Question: What is the reading of this measurement?
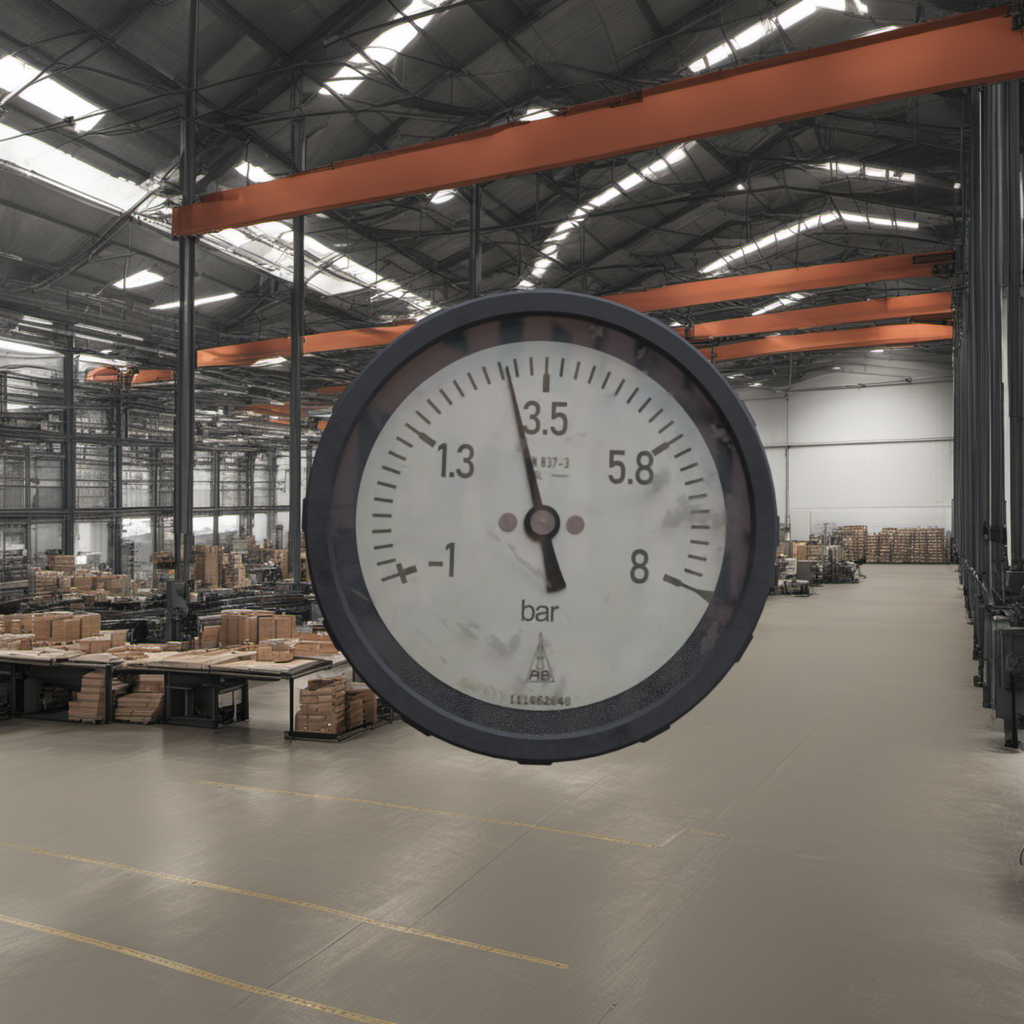
Answer: The result is 2.93
Question: What is the range of this measurement?
Answer: The range is from -1 to 8
Question: What is the minimum and maximum reading range of the measurement in the image?
Answer: The minimum value is -1 and the maximum value is 8